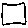
Label: square